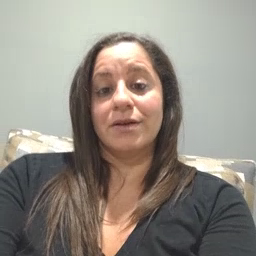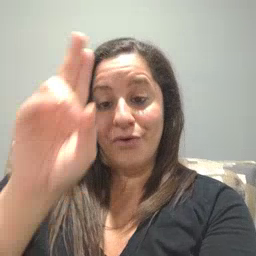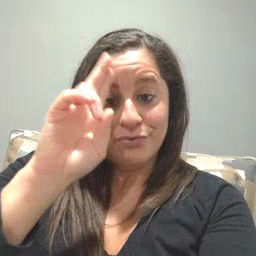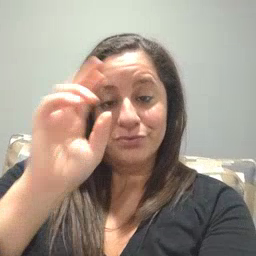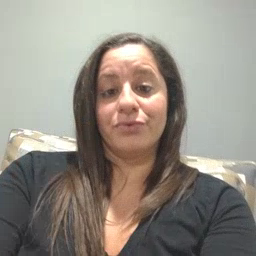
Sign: uncle